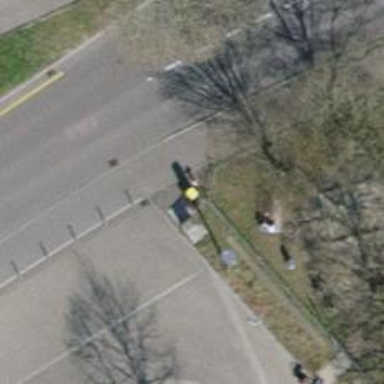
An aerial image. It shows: Post box.